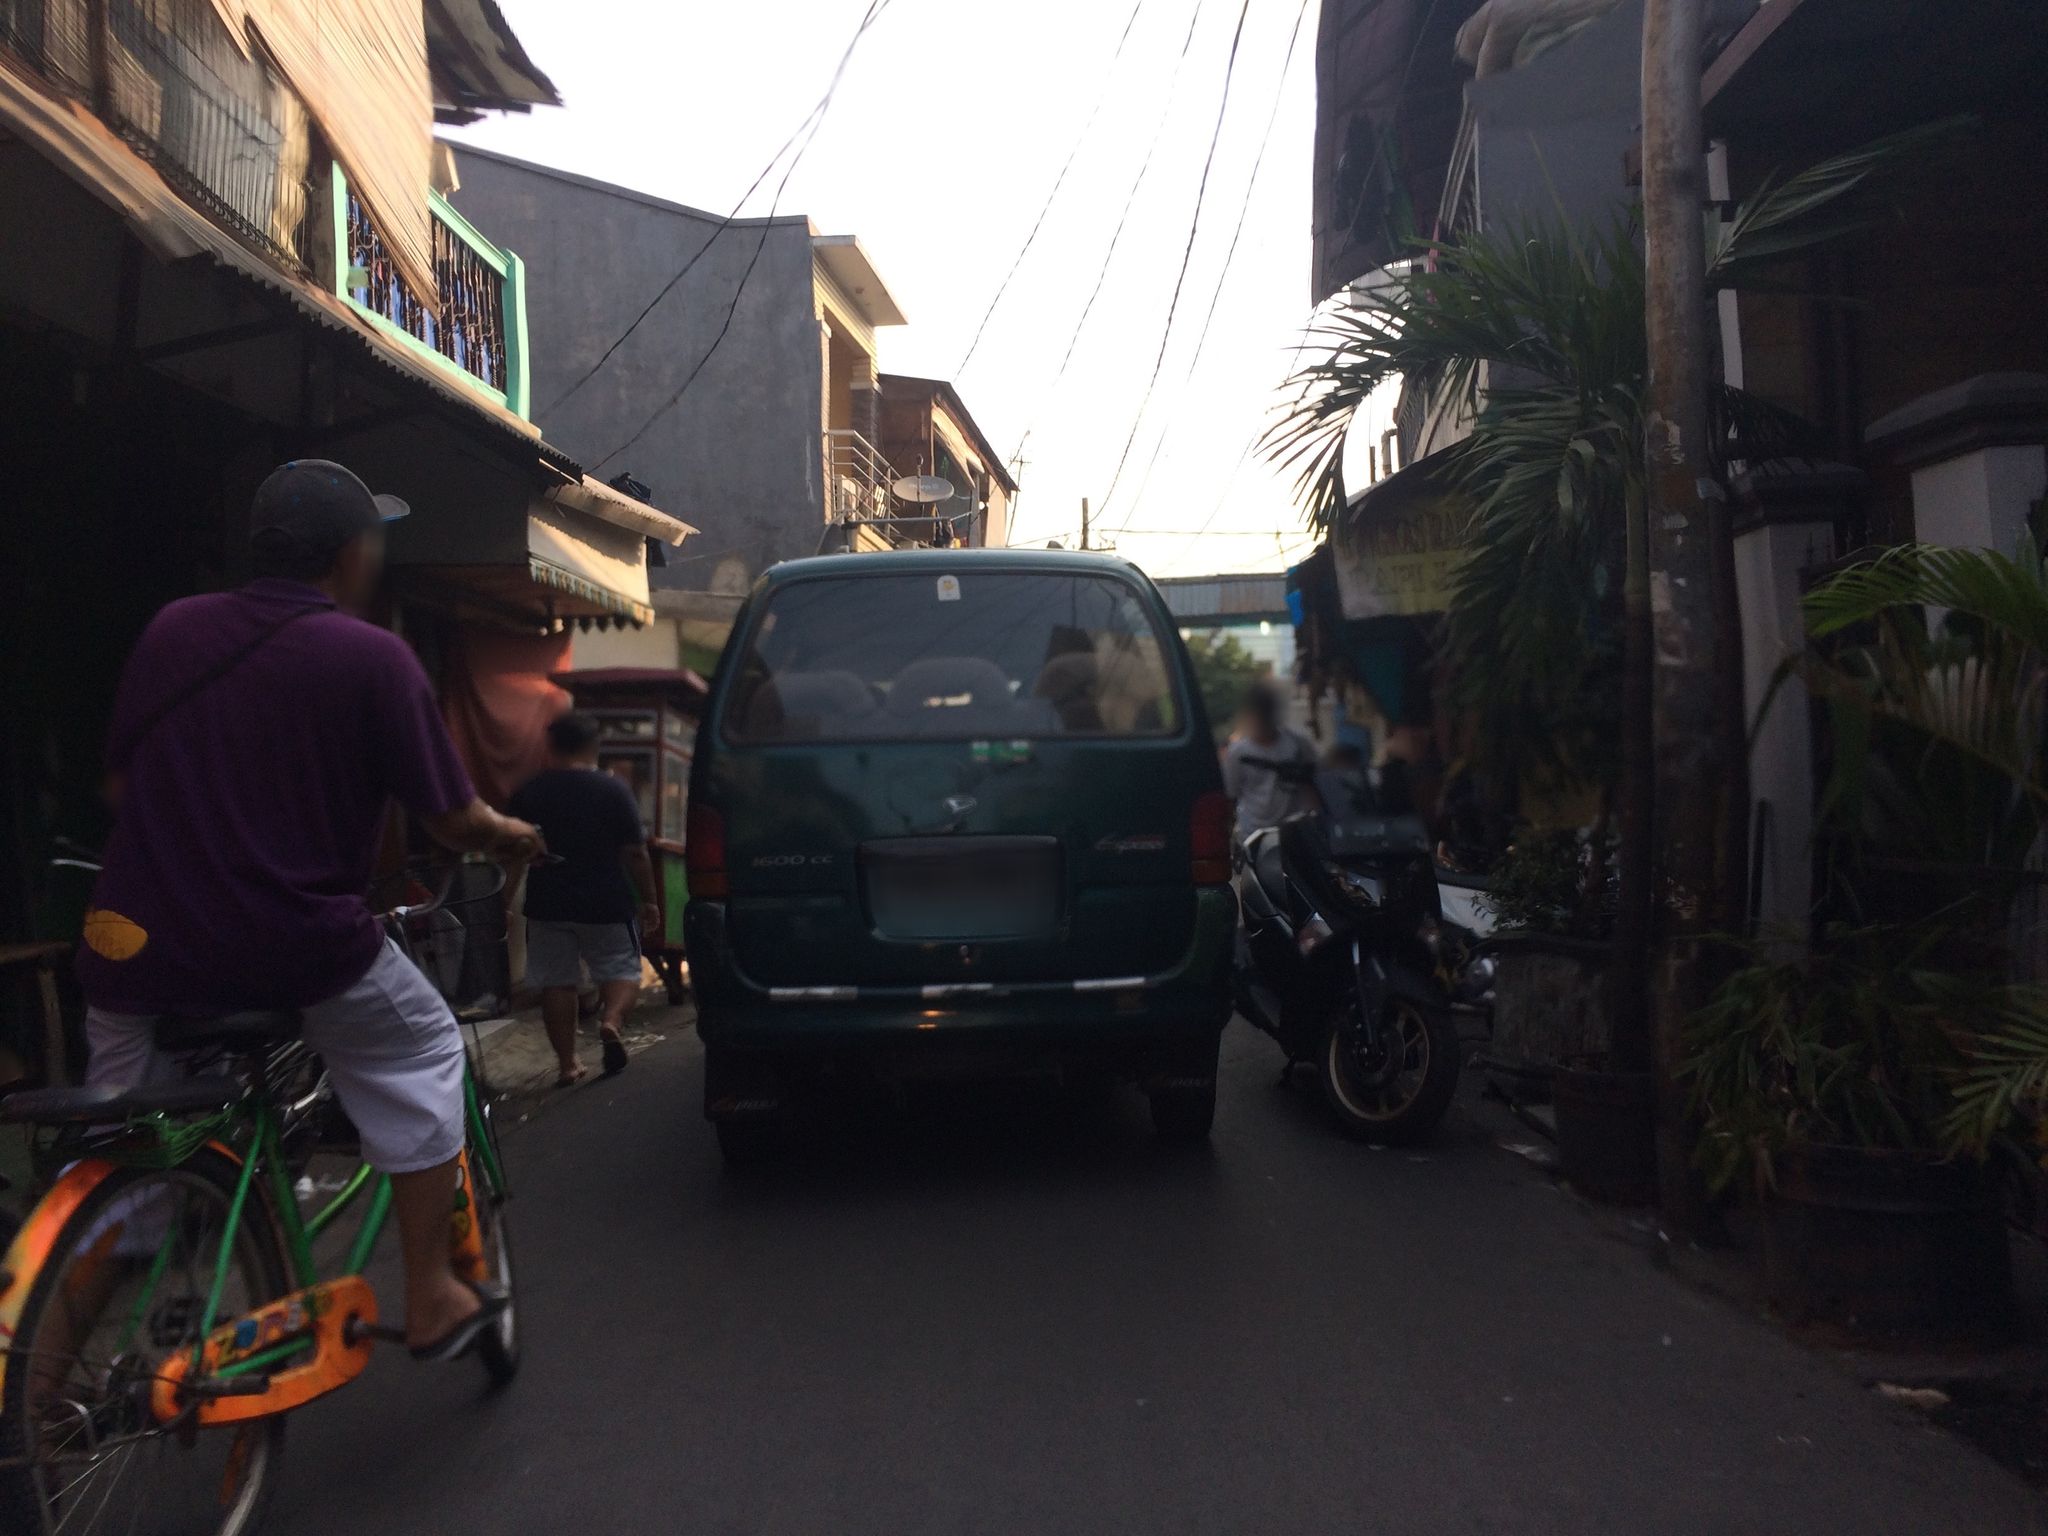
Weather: clear
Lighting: day
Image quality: good
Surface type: walking surface
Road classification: residential
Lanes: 1
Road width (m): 3
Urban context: urban centre
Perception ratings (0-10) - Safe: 6.69, Lively: 3.16, Beautiful: 2.25, Boring: 4.5, Depressing: 4.07, Wealthy: 4.74